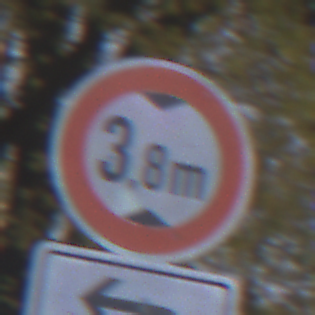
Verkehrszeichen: TatsaechlicheHoehe
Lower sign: RichtungsangabeDurchPfeile2
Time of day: MorningAfternoon
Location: Outdoor (Urban)
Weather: Overcast
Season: NotSpecified
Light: Natural